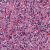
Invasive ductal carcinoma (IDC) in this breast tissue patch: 1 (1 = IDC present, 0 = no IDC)